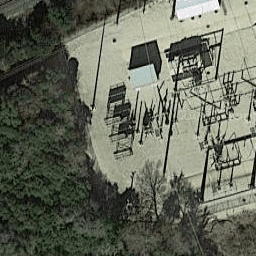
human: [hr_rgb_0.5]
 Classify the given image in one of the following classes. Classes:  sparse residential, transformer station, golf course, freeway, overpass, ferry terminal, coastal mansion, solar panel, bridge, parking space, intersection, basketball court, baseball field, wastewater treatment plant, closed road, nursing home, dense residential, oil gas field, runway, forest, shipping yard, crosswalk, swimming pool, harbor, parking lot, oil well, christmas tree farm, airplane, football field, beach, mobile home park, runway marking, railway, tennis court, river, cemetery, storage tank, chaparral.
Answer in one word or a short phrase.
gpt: transformer station